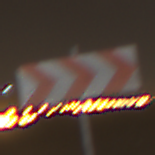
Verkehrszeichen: RichtungstafelnInKurvenGrossLinks
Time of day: Night
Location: Outdoor (Urban)
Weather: PartlyCloudy
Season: NotSpecified
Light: Artificial